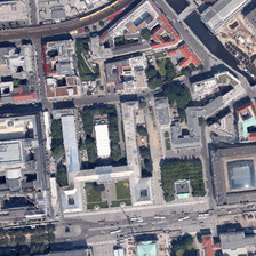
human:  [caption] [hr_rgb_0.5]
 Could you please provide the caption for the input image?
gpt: The school is dotted with a square fountain.

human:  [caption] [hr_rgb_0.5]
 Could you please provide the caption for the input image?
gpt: The school is scored with a fountain square.

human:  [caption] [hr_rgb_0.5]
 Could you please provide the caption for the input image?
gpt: From time to time there is a fountain square in the school.

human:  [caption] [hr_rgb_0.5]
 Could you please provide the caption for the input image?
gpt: The school is divided by the fountain square.

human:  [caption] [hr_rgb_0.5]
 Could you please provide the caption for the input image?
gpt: From time to time there is a fountain square in the school.